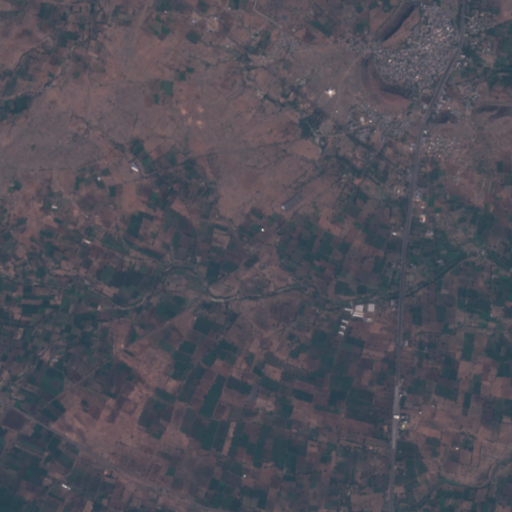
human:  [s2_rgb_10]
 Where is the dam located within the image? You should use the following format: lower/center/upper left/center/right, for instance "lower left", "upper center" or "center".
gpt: The dam is located in the center right of the image.
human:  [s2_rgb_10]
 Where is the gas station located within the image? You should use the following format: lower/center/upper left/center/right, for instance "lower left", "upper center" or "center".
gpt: The gas station is located in the upper right of the image.
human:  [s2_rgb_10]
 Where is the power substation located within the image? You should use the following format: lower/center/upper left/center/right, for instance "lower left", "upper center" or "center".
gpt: The power substation is located in the upper center of the image.
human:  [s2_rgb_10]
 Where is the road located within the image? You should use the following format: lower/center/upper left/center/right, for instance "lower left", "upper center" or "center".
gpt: There is no road in the image.